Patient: sex M, age 49
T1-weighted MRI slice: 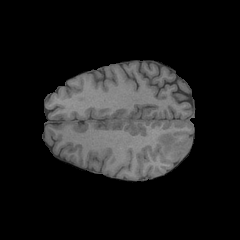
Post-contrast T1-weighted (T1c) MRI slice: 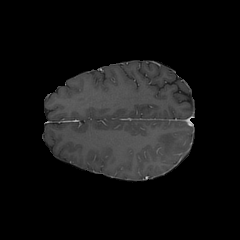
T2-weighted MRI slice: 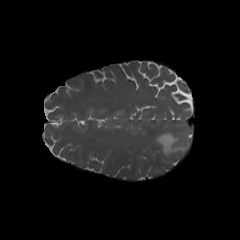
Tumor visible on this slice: yes
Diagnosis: Glioblastoma, IDH-wildtype
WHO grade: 4